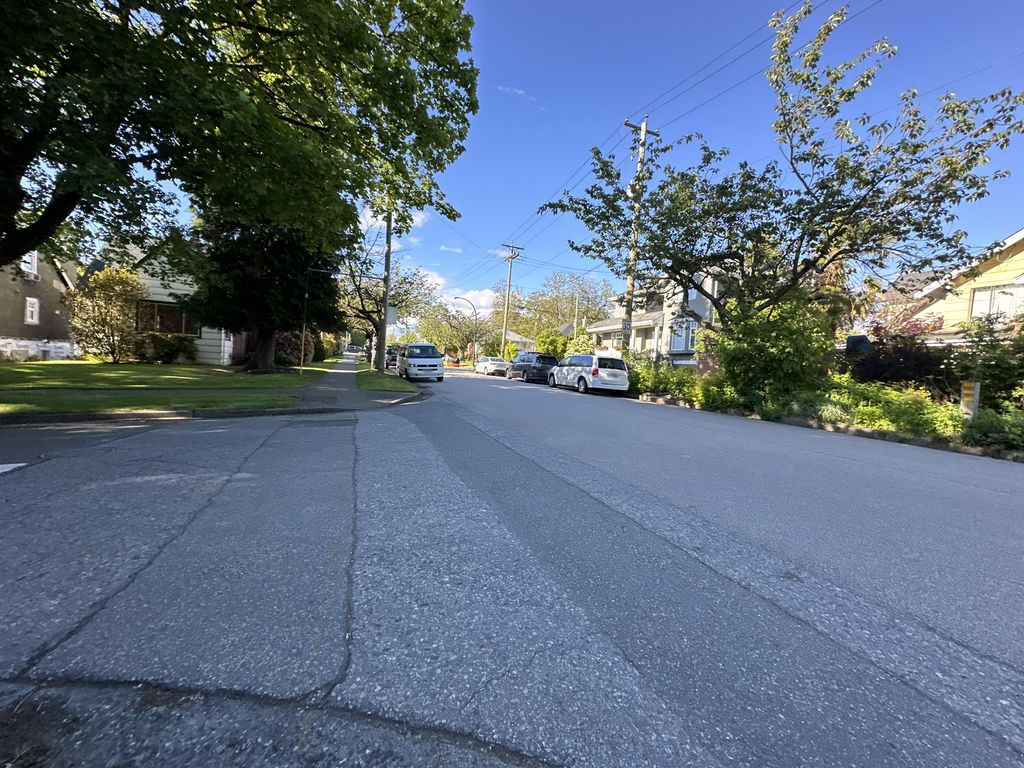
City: vancouver